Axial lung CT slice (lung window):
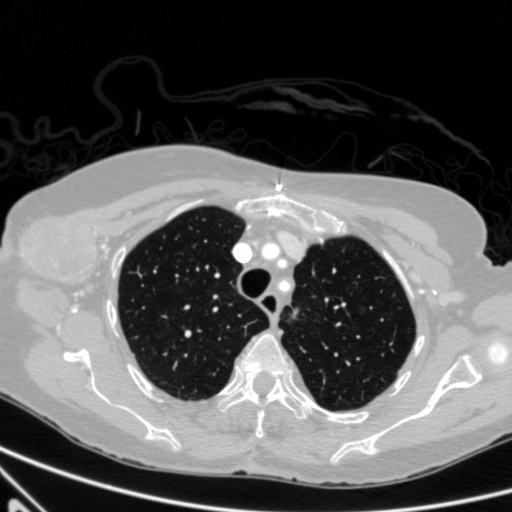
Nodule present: no